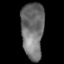
Tissue: lung
Cell type: Epithelial cells
Senescence score: 0.1953
Nuclear area (px): 1250
Mean DAPI intensity: 112.104